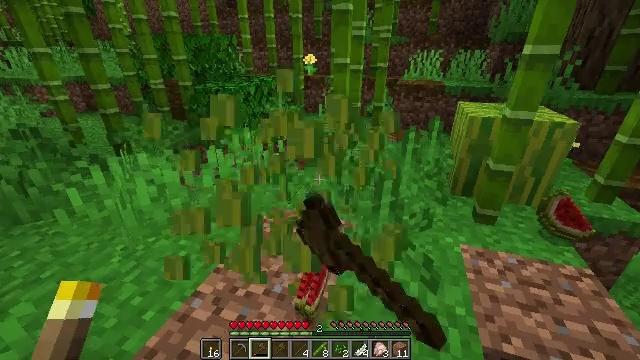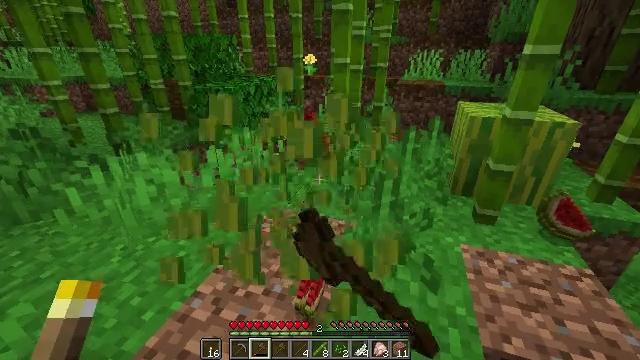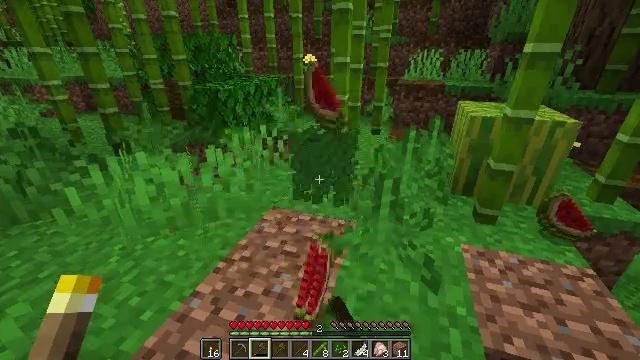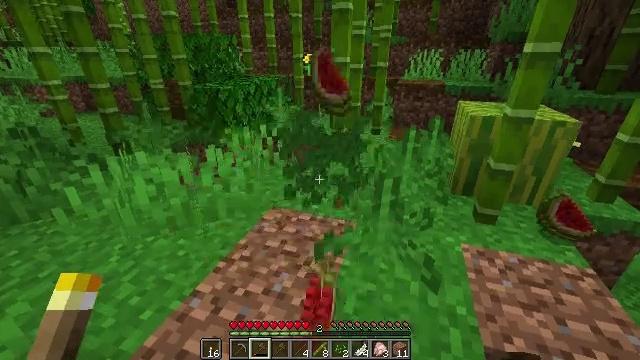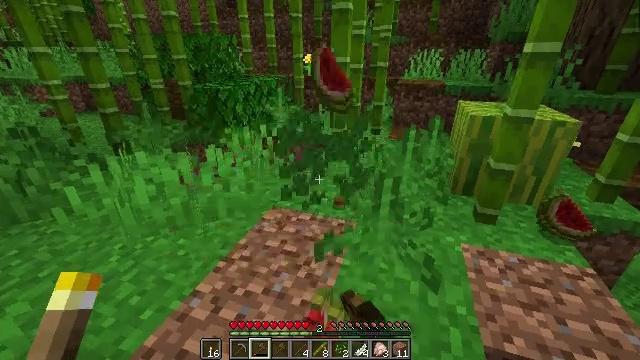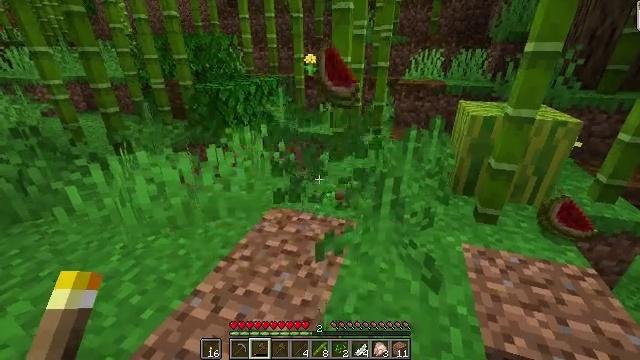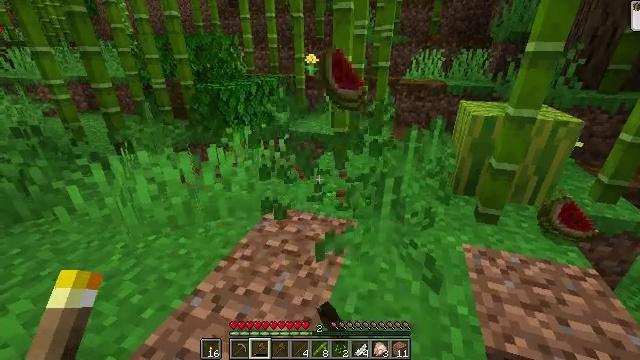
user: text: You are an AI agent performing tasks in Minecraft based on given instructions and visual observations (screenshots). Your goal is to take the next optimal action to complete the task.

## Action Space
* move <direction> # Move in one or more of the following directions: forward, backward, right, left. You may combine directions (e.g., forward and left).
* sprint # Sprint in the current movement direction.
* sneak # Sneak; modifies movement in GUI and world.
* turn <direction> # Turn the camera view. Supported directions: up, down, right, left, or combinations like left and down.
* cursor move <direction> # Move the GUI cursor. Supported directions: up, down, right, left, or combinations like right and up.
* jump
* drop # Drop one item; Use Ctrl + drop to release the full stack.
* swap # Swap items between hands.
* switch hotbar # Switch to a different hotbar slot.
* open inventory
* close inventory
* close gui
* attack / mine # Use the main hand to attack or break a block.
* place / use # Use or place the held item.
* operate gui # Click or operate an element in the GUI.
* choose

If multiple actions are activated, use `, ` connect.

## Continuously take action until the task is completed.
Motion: motion action
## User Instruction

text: Break the fern to clear the area.
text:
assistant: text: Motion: attack / mine
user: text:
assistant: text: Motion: attack / mine
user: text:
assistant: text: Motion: attack / mine
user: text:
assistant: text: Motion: attack / mine
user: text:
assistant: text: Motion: attack / mine
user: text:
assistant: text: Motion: attack / mine
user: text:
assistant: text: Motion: no_op